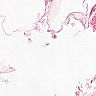
Metastatic tissue present: no